Aerial crown-view tile of a tropical tree (Barro Colorado Island, Panama), acquired 20240716:
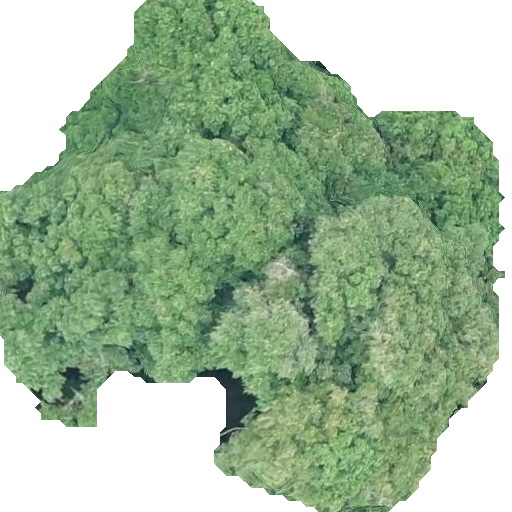
Species: Prioria copaifera
GBIF accepted scientific name: Prioria copaifera
Crown area: 281.015 m²